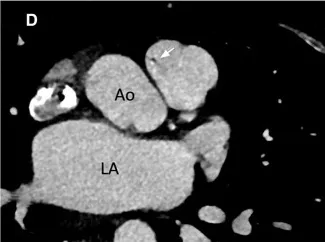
Evaluation of the mitral and pulmonary valve vegetations using cardiac computed tomography (CT) and cardiac magnetic resonance (CMR). (D,E) Transverse CT and CMR images through the right ventricular outflow tract showed a small oscillating mass on the anterior cusp of the pulmonary valve.
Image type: radiology (ct)